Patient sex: M
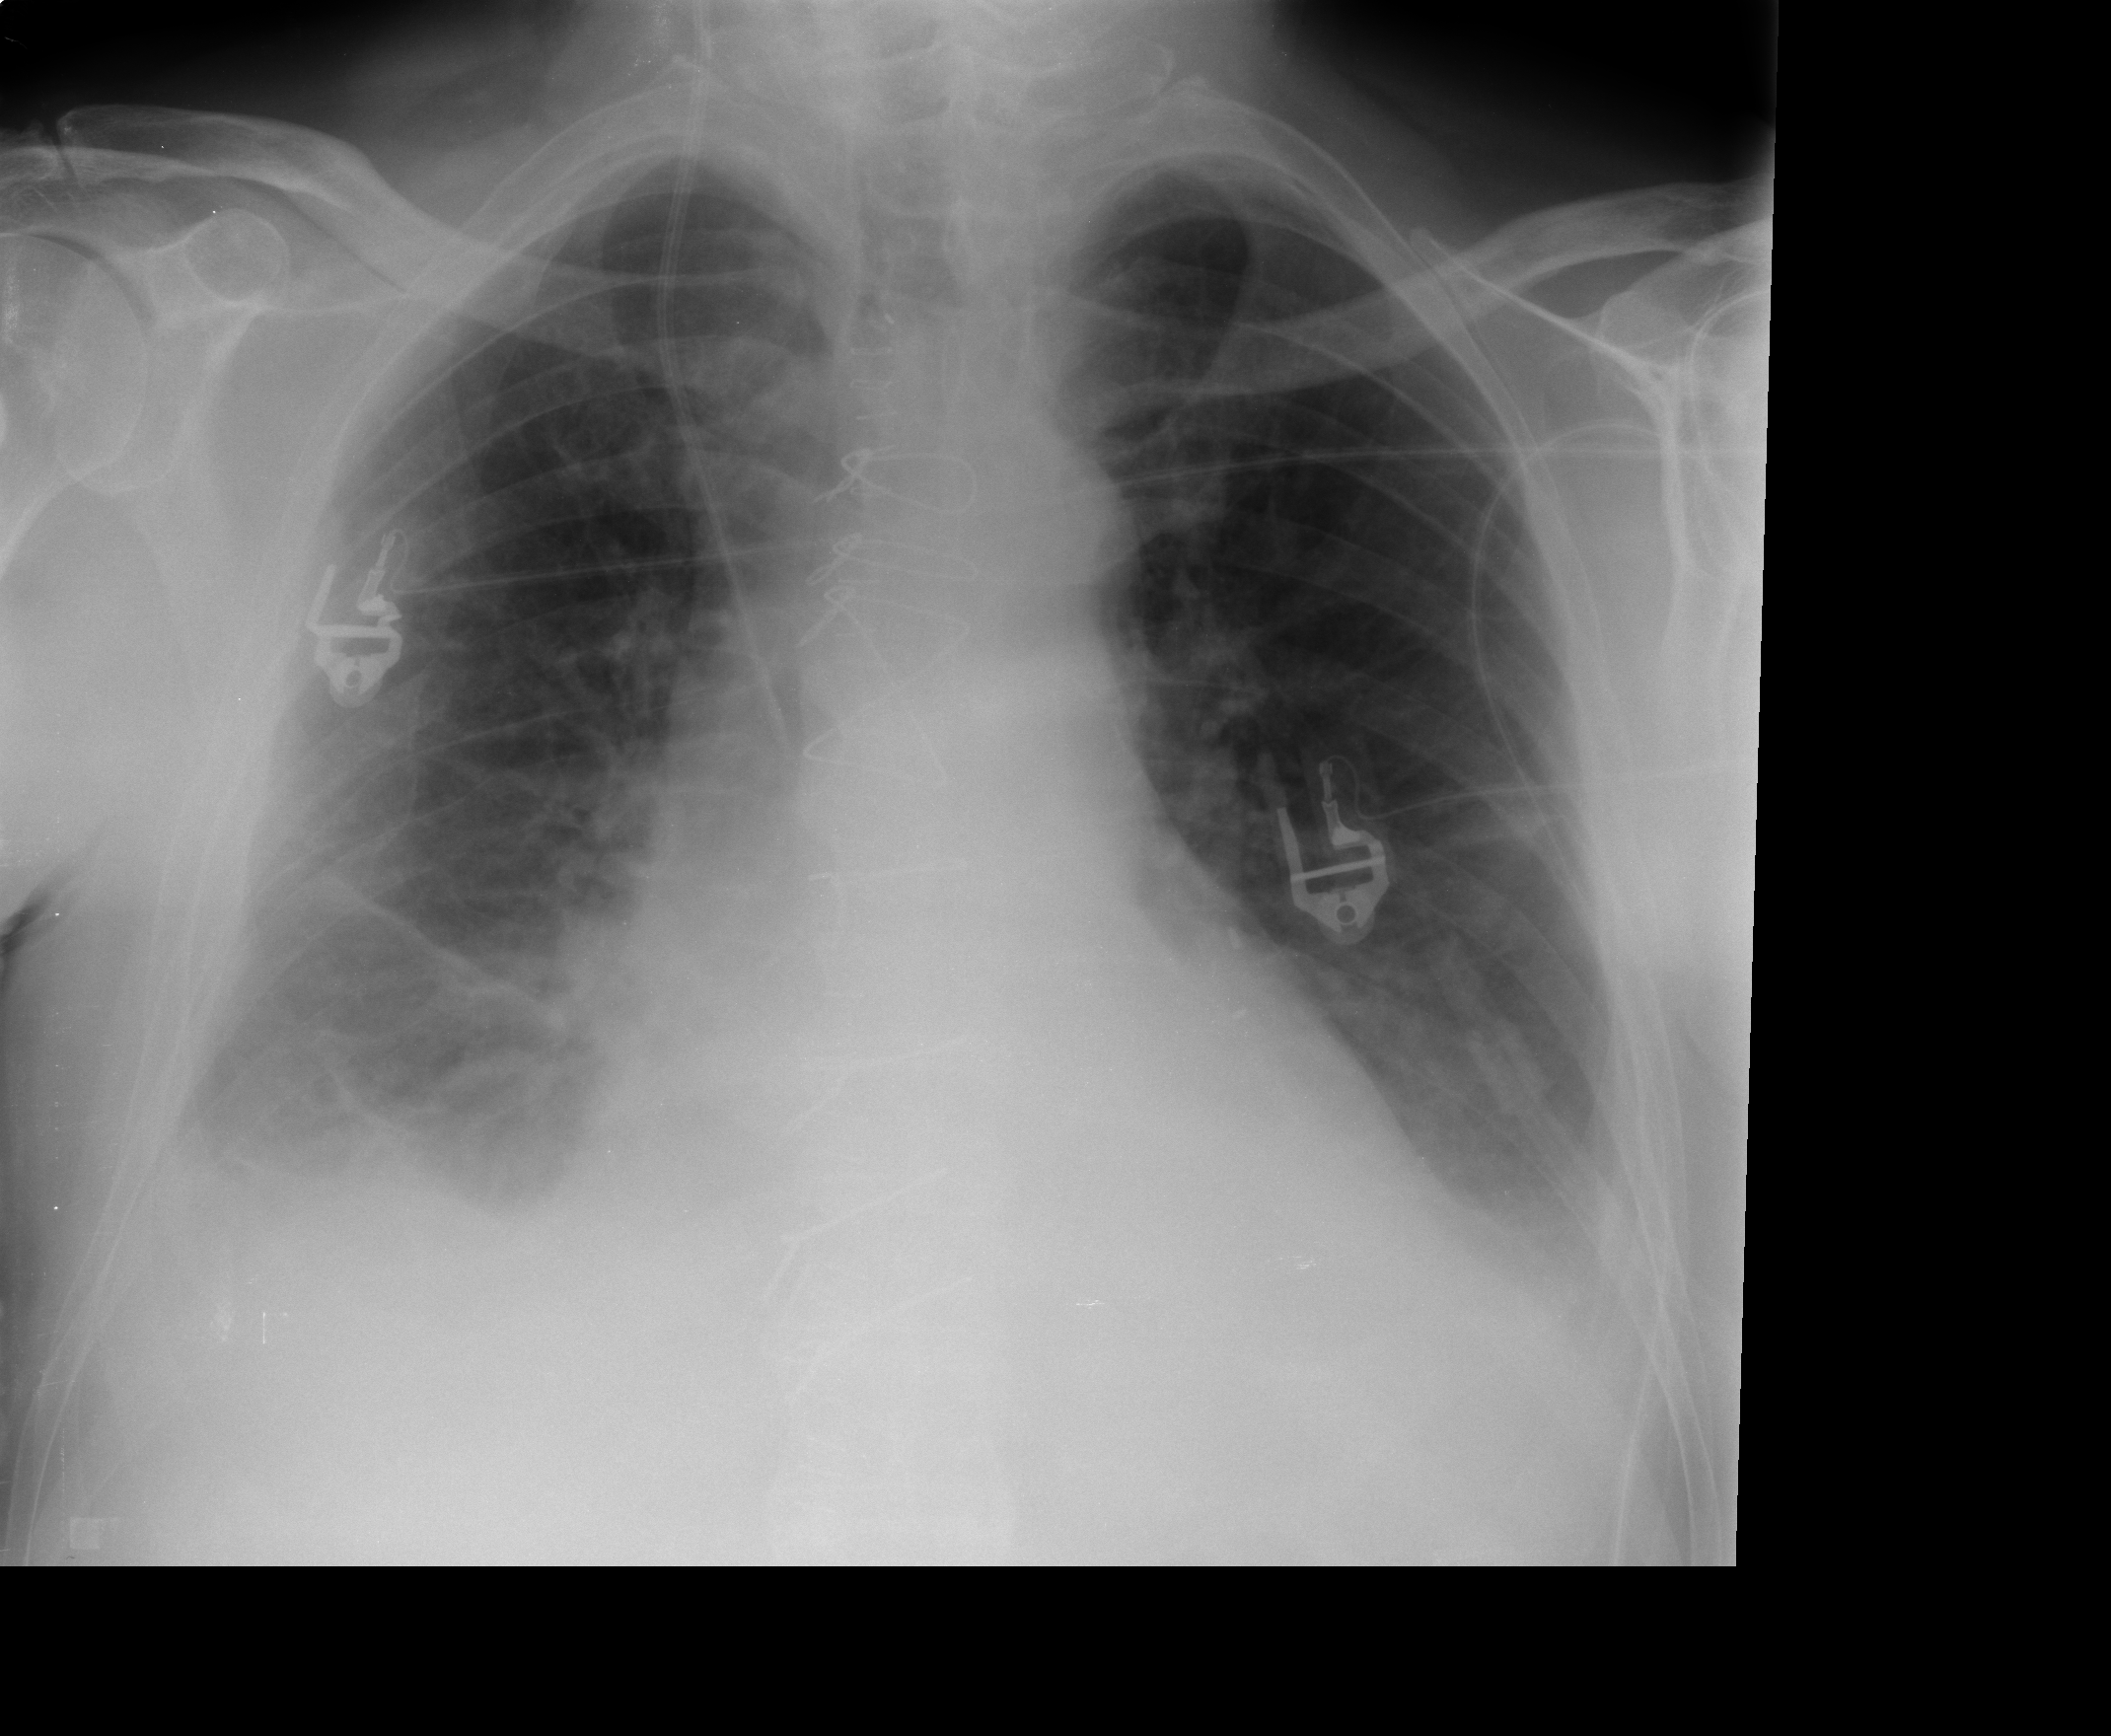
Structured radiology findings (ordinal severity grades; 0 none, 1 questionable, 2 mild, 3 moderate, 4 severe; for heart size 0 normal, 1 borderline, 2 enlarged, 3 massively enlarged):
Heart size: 2
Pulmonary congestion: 2
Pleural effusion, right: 2
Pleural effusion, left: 2
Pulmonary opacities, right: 0
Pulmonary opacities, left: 0
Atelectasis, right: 2
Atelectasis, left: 3